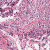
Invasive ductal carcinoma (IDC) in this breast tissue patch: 0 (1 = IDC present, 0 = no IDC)